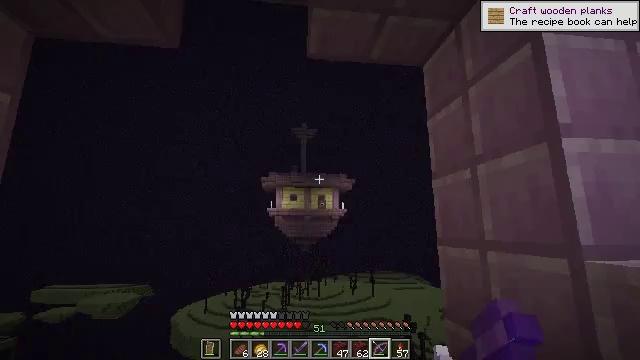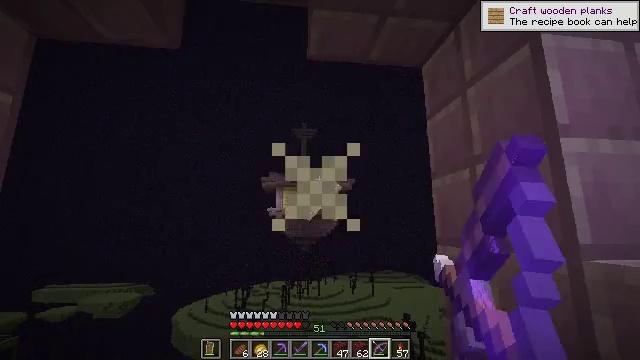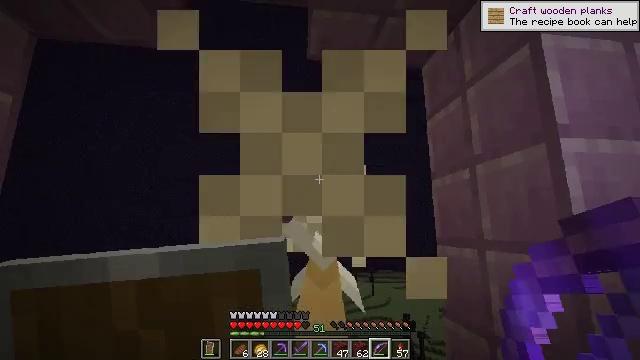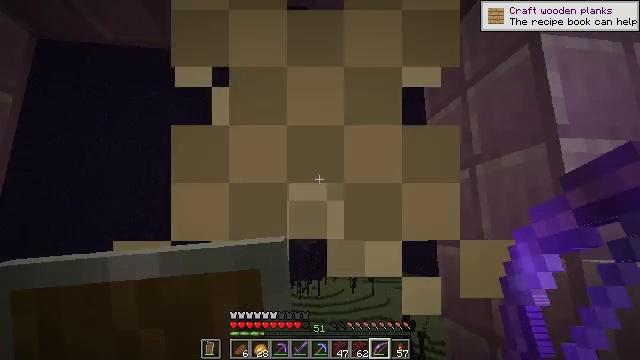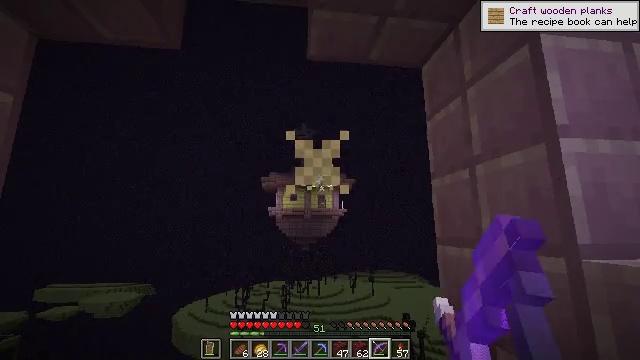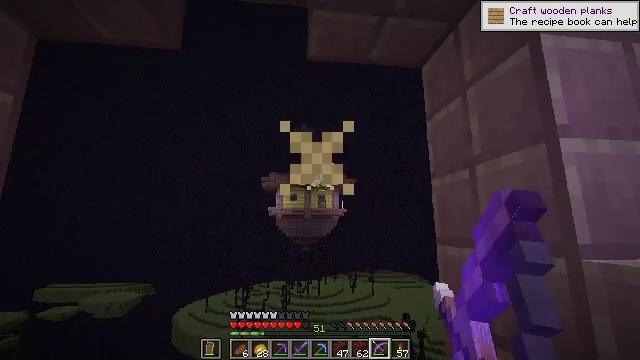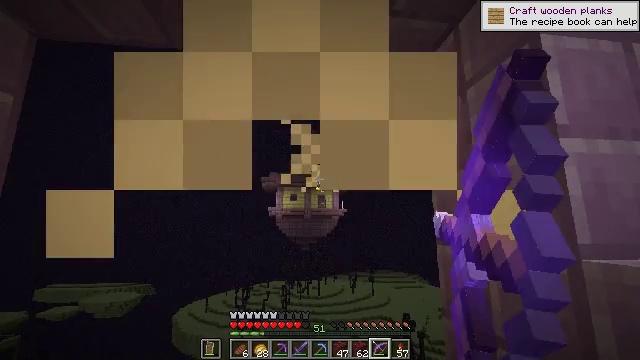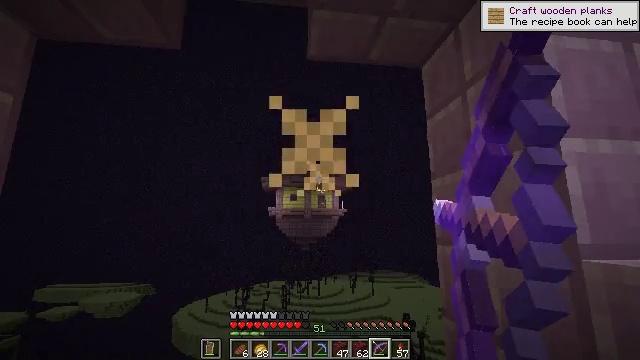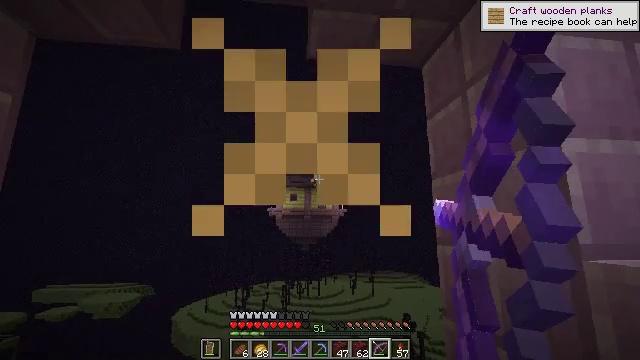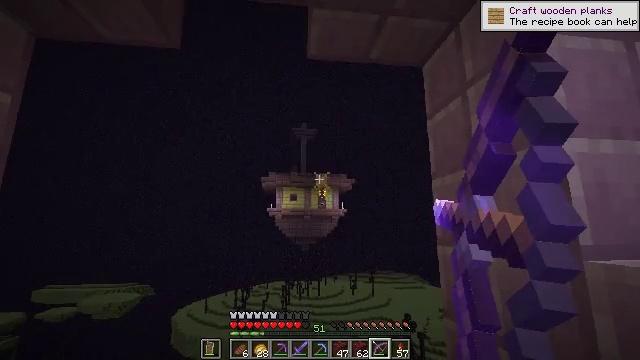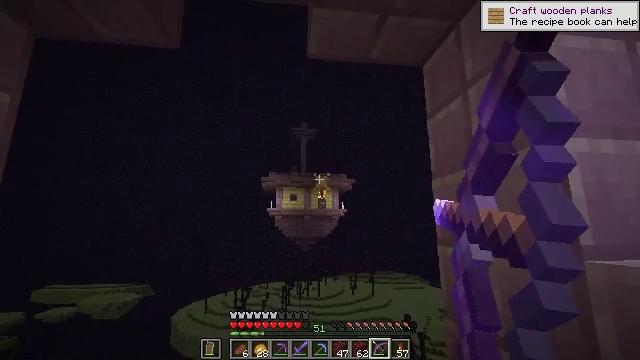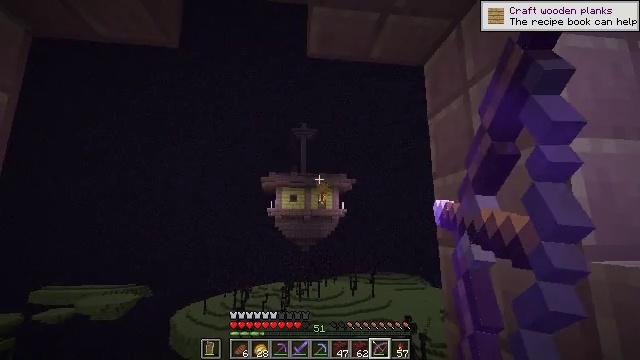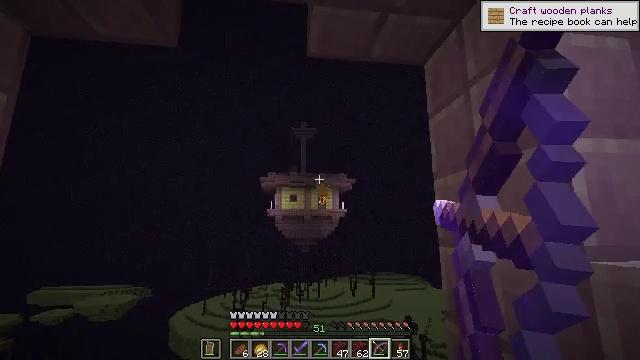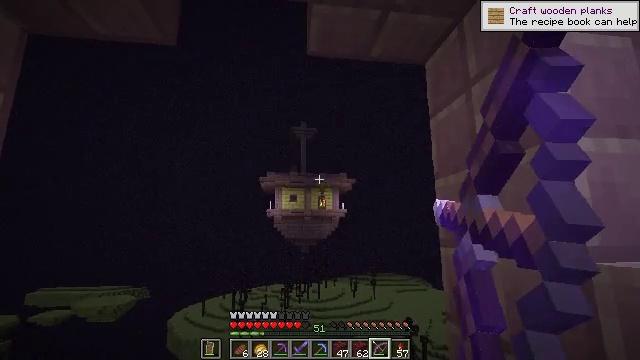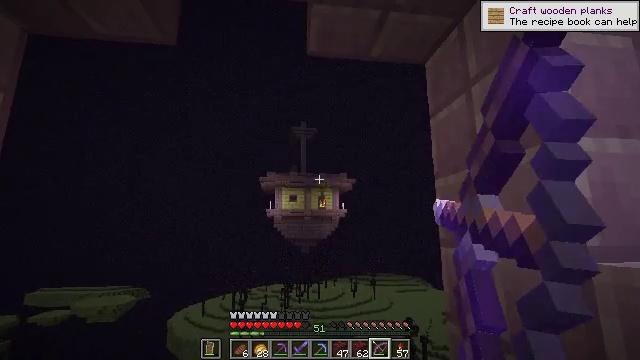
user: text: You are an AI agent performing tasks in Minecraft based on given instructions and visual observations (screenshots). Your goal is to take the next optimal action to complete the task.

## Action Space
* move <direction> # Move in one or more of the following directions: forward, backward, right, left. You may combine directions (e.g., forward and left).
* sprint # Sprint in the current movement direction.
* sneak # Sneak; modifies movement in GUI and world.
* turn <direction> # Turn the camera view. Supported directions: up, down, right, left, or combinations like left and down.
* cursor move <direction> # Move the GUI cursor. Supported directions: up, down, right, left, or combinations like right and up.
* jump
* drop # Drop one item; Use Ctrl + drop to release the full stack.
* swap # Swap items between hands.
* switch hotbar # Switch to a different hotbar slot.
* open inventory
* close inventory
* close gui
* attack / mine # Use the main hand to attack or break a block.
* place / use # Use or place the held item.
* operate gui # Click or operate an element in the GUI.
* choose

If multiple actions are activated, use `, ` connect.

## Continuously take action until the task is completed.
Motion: motion action
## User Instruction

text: Hunt a shulker.
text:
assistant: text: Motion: use / place
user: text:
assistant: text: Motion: use / place
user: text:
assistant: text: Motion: use / place
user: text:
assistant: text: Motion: use / place
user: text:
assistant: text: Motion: use / place
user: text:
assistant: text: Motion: use / place
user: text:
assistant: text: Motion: use / place
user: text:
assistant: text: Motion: use / place
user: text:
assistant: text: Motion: use / place
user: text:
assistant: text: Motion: use / place
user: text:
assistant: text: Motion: use / place
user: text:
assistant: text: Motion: use / place
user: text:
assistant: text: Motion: use / place
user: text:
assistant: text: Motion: use / place
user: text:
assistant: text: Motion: use / place